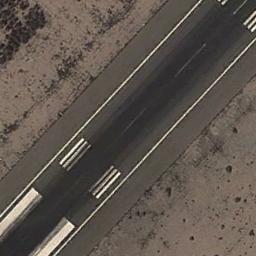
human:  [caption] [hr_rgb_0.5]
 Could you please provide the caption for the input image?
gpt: The runway goes through the clearing and several touchdown zone markings and aiming point markings are on the runway .

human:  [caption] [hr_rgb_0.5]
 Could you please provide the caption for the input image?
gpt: The runway is on the bare land .

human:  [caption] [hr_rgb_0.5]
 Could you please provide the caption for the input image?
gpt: The runway is marked with lines .

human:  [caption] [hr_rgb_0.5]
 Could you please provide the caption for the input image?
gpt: Next to the runway is a large patch of brown bare land with white short and thick markings on the runway .

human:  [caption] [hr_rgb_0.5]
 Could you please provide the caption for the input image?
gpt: There are brown bare land beside the runway .